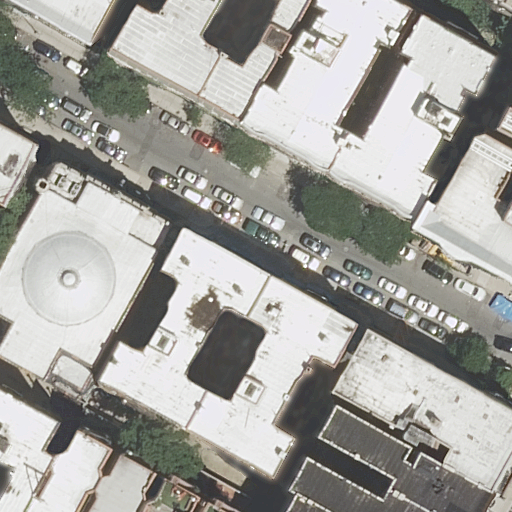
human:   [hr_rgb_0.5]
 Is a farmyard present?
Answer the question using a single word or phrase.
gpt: no

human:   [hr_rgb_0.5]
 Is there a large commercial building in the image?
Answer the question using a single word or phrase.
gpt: no

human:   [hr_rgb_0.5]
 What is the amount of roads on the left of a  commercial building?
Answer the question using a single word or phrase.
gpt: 0

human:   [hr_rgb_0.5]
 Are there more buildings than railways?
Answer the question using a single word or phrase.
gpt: yes

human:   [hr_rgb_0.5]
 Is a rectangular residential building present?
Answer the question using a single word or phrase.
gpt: yes

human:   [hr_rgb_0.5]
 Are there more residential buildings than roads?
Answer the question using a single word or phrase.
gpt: yes

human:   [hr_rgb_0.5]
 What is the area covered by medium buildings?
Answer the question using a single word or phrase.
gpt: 2950m2

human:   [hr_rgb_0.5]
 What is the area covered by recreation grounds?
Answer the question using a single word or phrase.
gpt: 0m2

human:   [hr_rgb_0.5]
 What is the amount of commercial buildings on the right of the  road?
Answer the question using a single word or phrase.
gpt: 0

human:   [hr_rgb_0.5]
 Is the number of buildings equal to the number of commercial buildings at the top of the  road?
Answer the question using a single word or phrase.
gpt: no

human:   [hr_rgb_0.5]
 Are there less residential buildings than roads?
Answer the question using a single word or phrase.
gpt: no

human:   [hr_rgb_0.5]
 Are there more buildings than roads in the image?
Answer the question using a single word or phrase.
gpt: yes

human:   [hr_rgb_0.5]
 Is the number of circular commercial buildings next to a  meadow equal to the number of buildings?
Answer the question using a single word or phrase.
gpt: no

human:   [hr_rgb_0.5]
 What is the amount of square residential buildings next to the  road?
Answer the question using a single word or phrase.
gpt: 0

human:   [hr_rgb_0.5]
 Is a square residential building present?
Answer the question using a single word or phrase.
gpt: no

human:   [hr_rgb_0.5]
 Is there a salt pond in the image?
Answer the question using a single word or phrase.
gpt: no

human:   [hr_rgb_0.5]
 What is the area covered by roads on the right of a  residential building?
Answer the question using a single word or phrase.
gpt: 0m2

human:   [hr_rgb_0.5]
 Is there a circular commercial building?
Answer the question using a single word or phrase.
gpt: no

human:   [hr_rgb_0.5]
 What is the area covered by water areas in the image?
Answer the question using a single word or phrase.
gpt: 0m2

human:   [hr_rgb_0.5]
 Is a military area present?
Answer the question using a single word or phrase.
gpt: no

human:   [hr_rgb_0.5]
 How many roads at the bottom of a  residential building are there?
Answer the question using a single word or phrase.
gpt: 1

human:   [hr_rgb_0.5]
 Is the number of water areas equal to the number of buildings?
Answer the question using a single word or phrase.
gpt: no

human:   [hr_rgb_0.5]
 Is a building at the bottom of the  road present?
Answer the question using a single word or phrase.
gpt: yes

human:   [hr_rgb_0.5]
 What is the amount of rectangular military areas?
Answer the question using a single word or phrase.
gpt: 0

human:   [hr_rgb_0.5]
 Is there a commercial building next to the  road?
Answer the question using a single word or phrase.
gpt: no

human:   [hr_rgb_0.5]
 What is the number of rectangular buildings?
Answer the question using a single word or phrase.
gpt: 7

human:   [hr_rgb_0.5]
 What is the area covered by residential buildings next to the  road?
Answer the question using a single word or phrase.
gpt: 5872m2

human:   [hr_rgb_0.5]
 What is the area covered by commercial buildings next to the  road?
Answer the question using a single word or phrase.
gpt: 0m2

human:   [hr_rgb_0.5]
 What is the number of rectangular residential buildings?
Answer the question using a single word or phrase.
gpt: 7

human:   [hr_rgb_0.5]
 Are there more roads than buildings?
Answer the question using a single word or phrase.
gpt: no

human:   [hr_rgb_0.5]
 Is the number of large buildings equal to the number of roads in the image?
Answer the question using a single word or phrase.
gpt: no

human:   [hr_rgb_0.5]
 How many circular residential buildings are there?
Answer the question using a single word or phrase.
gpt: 0

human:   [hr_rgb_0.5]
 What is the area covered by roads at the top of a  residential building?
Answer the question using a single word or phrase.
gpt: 0m2

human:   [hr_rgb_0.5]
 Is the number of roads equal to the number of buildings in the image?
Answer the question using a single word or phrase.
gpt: no

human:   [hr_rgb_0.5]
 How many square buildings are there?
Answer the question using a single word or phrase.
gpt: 0

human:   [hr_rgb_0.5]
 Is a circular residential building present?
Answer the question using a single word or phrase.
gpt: no